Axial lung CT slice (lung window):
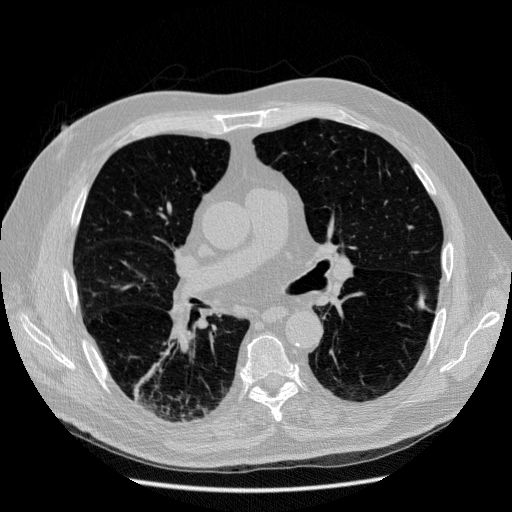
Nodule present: no